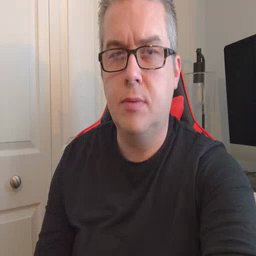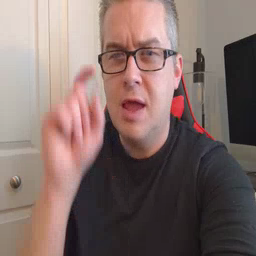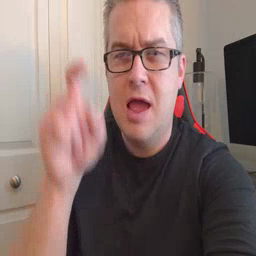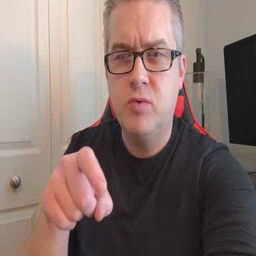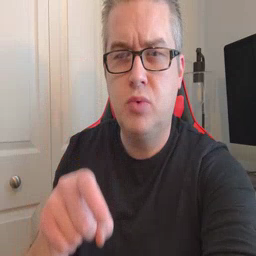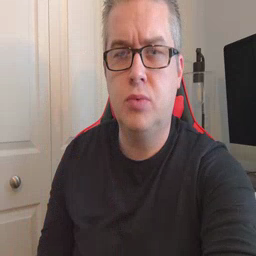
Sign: haveto